Question: Count the number of objects in the diagram.
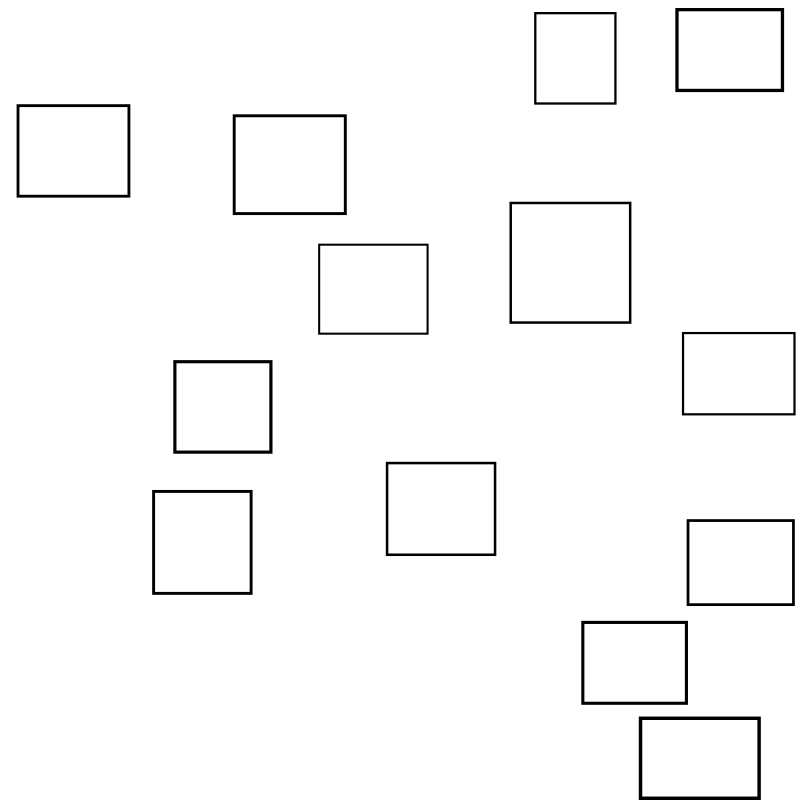
Answer: 13